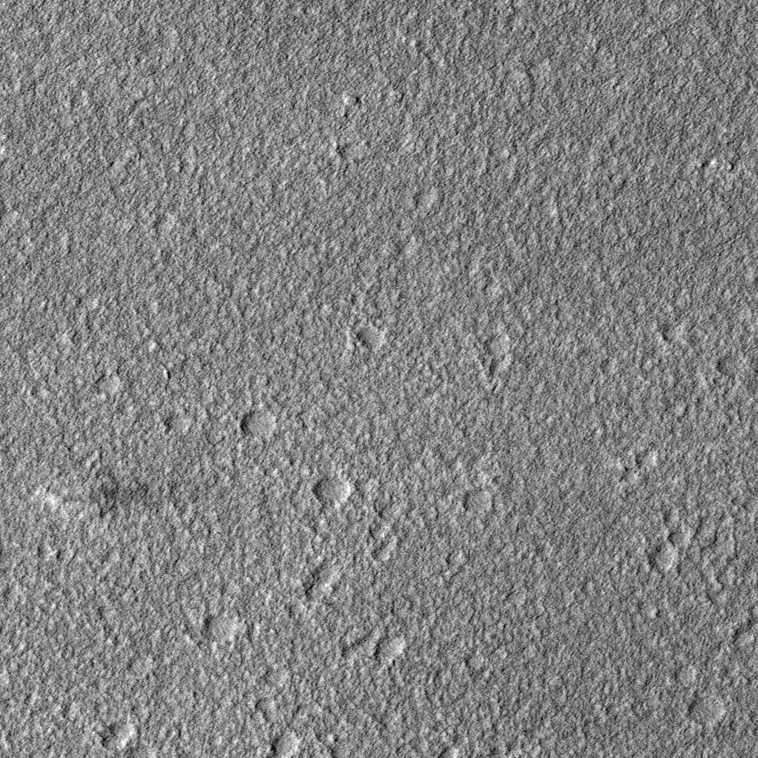
Label: dustdevil